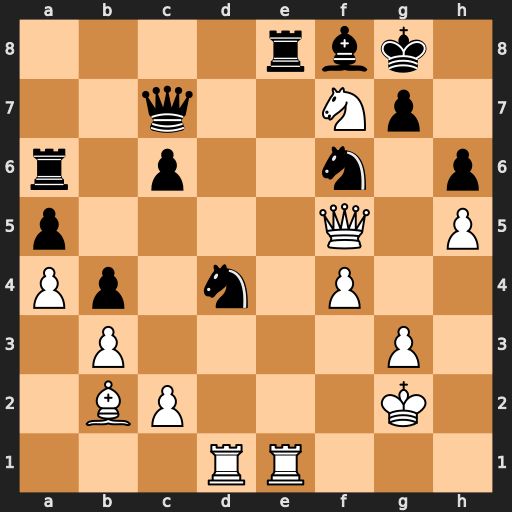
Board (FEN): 4rbk1/2q2Np1/r1p2n1p/p4Q1P/Pp1n1P2/1P4P1/1BP3K1/3RR3
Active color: w
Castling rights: -
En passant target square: -
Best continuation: Nxh6+ gxh6 Qxf6